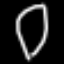
Label: leaf